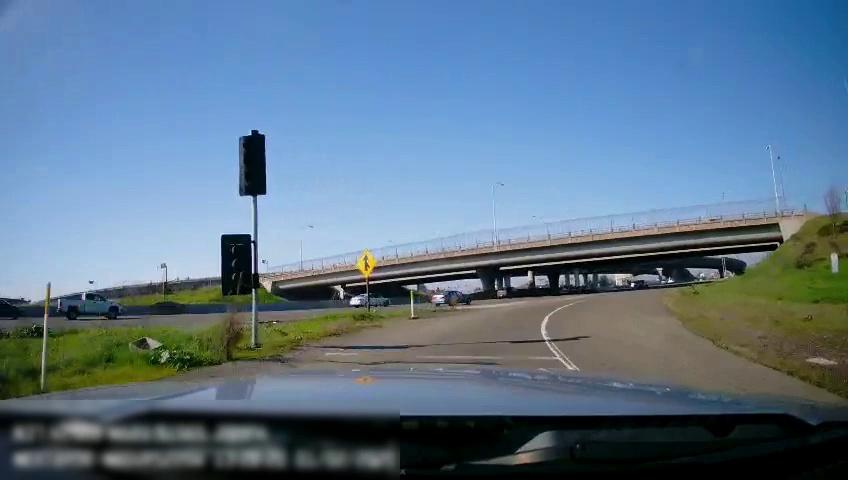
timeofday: Day
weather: Sunny
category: Drivable Space
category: Vehicles | Truck
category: Vehicles | Car
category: Vehicles | SUV
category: Vehicles | Car
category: Vehicles | Car
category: Vehicles | Car
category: Lanes | Current Lane
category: Traffic | Signs
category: Traffic | Lights
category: Traffic | Lights